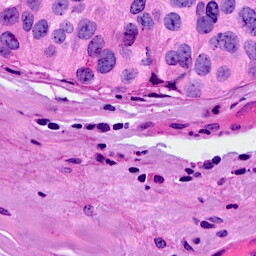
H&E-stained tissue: Breast